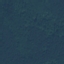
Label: Forest